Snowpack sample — Loveland Pass, Silver Plume, Colorado, USA (1/12/25, 11:40 AM MST)
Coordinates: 39.66, -105.88
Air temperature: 7 °F
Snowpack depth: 140 cm
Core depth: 10 cm
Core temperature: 41 °F
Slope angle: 11°, slope face: 30°
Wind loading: high
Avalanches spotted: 2
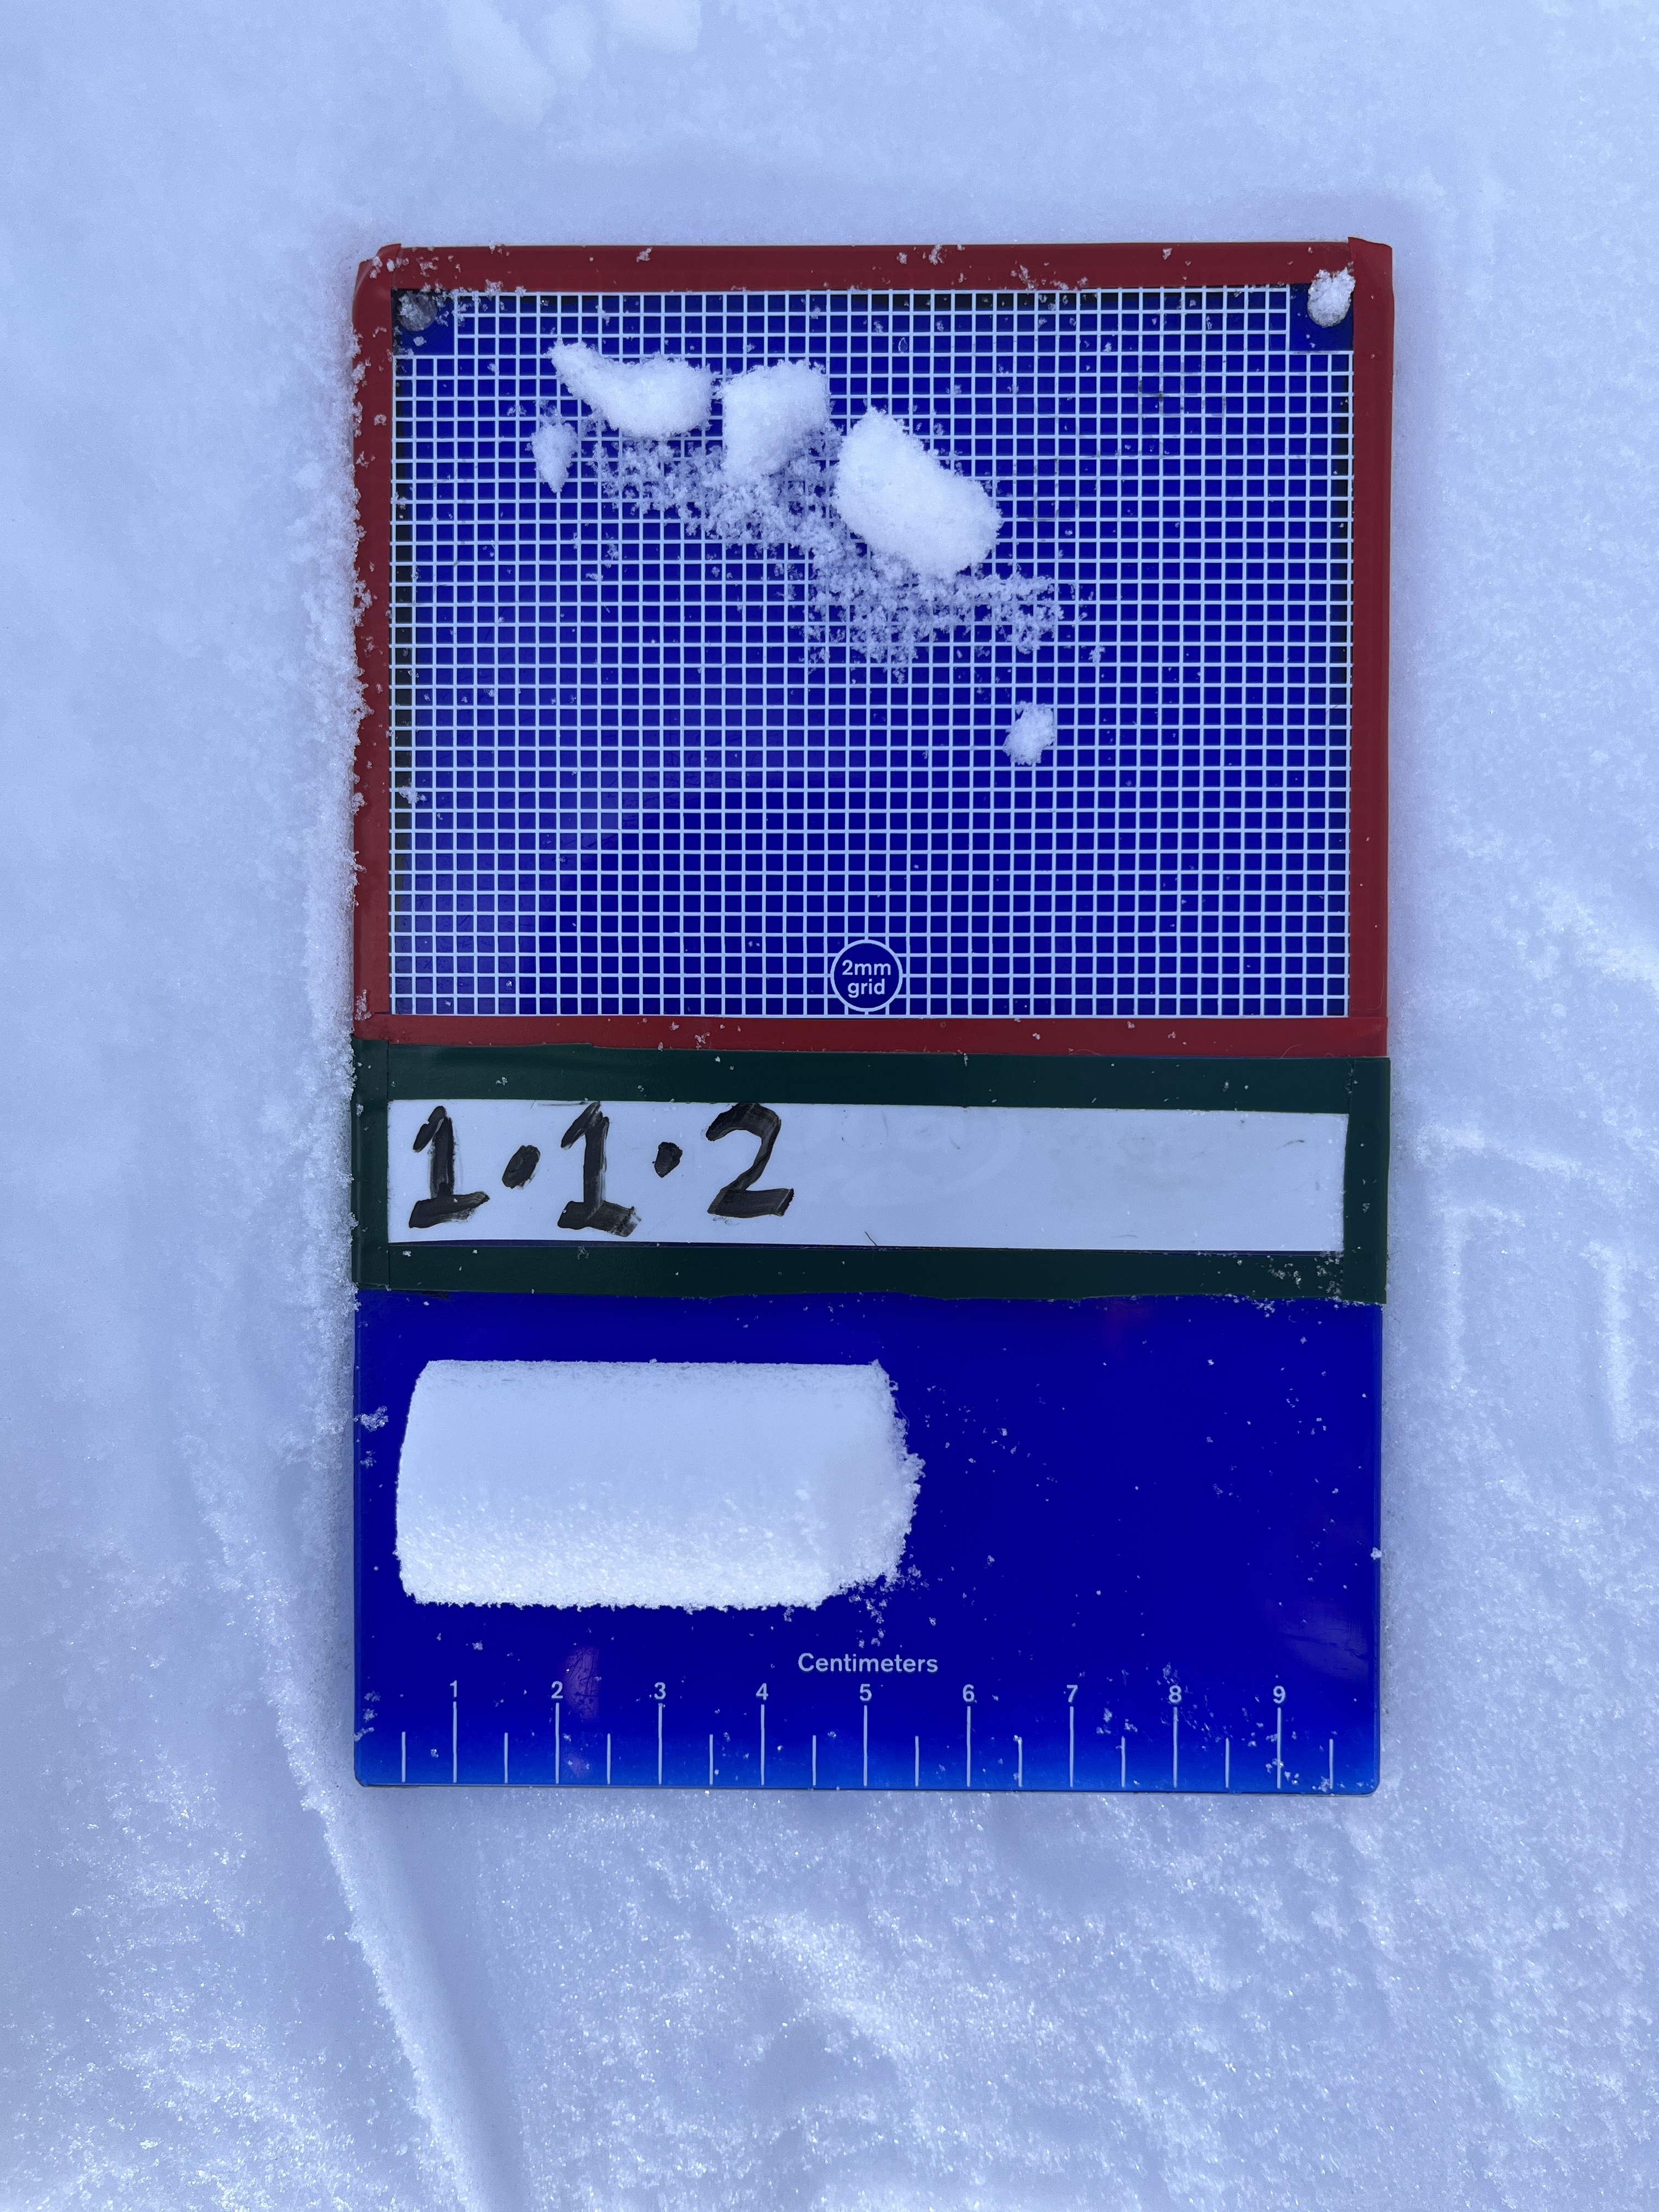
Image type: crystal_card
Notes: Pilot using slightly modified coring method that took too large segment for snow profile picturing, advised not to use in higher level models. Two avalanche on south face nearby, partially cloudy with light snow in the last 24 hours. Lots of wind loading on eastern features.